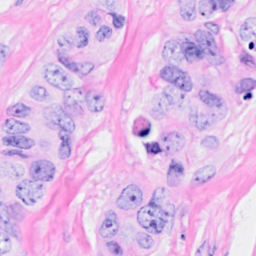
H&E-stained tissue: Breast